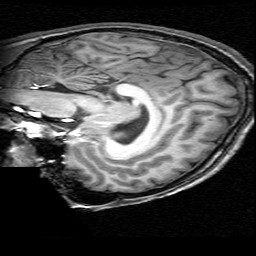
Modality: T1w
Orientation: sagittal
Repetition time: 0.008948 s
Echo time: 0.001784 s